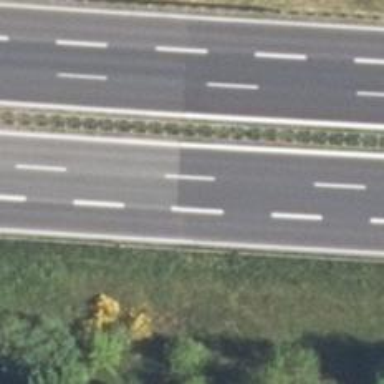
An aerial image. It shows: Asphalt trunk highway designated as motorroad.